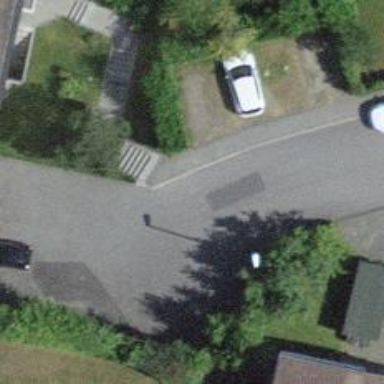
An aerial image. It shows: Kerb serving as barrier.